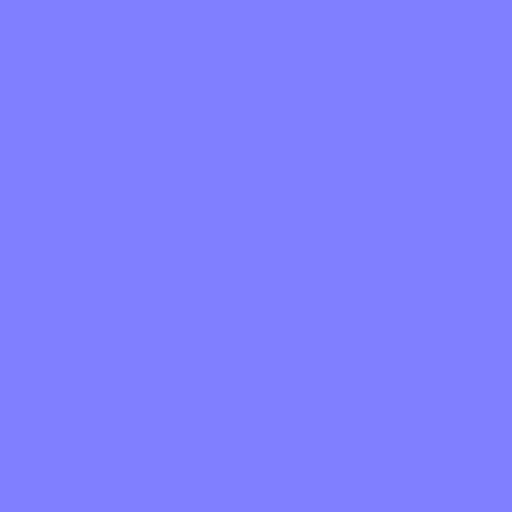
black porcelain